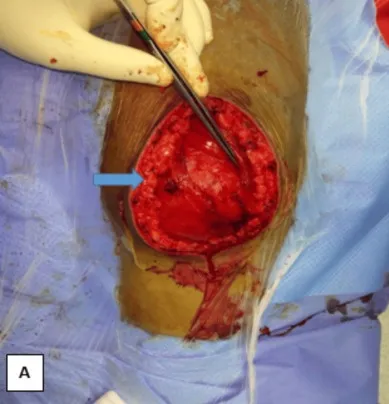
Intraoperative images of the excision of the hydatid cyst. A: Operative image depicting the hydatid cyst within the gluteal muscle.
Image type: medical_photograph (other_medical_photograph)